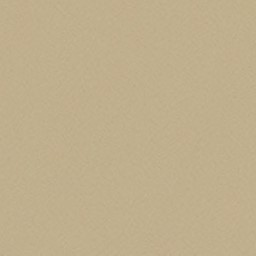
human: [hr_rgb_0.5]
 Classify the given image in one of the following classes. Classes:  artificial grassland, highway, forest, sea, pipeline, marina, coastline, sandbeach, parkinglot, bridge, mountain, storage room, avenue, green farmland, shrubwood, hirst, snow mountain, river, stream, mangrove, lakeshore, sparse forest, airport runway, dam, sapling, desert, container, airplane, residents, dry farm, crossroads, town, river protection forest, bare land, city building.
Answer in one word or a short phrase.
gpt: desert